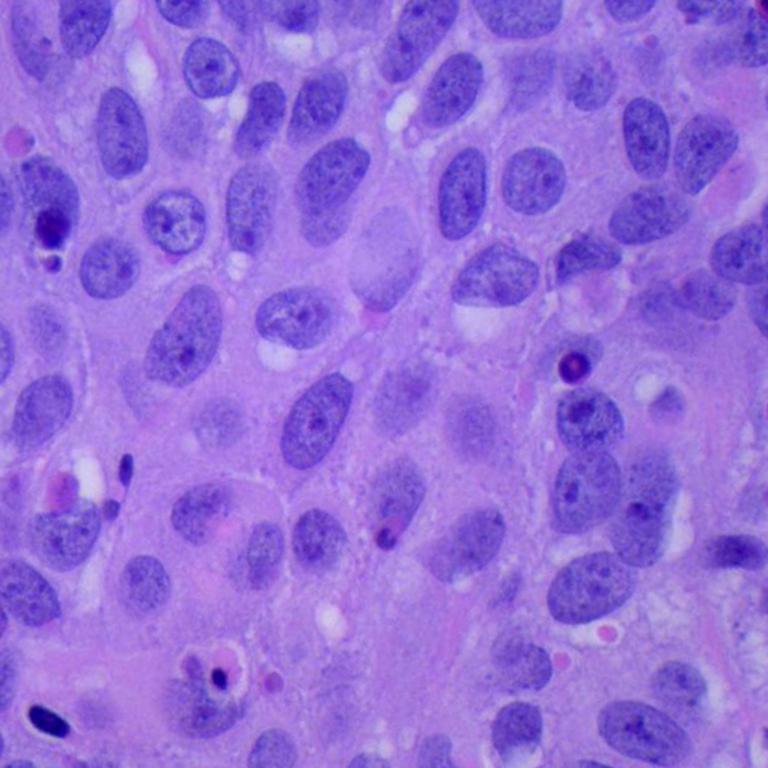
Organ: lung
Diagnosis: squamous carcinomas